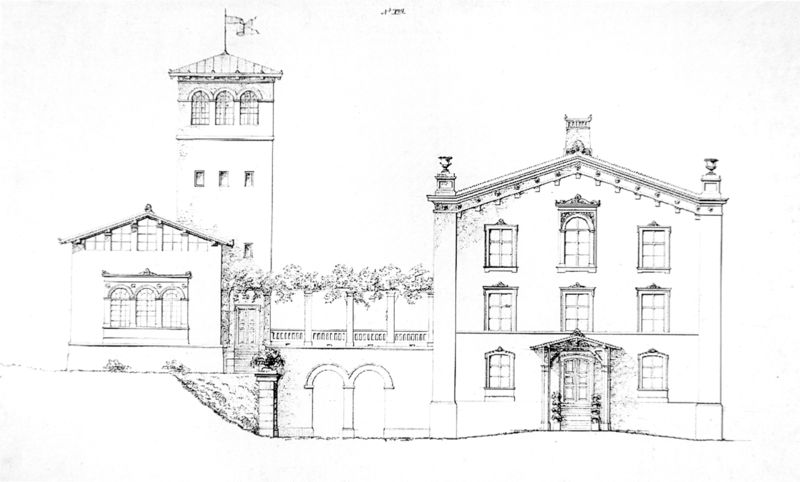
Titel: Entwurf zu Schloß Berg mit Nebengebäude - Aufriss
Künstler: Leo von Klenze
Standort: München
Institution: Staatliche Graphische Sammlung
Schlagwörter: baum, blätter, himmel, laub, weiß, bäume, grün, stadt, blumen, fenster, glas, grau, pfeiler, schwarz, skizze, säule, säulen, terasse, tür, zeichnung, dach, gebäude, haus, weg, alt, architektur, häuser, hügel, natur, wind, brücke, gitter, kirche, verbindung, pflanze, pflanzen, front, frontal, renaissance, schornstein, turm, garten, ranken, vase, terrasse, schrift, papier, ansicht, bogen, fahnen, fassade, italien, türen, fahne, flagge, mast, abhang, hang, dächer, giebel, mauer, grafik, graphik, figuren, rundbogen, böschung, dekoration, wein, symmetrie, vasen, durchgang, stufen, langweilig, tor, umriss, anbau, oben, bögen, eingang, gang, tusche, arkade, veranda, wohnhaus, gewölbe, unterschrift, burg, fensterkreuz, kloster, sprossen, palast, torbogen, übergang, balustrade, kohle, festung, druck, schwarz-weiß, bleistift, entwurf, wimpel, arkaden, neu, ranke, ecken, portal, villa, sims, karte, fenstergitter, pforte, frontalansicht, statuen, anwesen, antik, neutral, florenz, historismus, graben, baldachin, etagen, plan, kupferstich, laubengang, stockwerke, querschnitt, laube, wintergarten, bauten, campanile, geschoss, grundriss, bauwerk, aufriss, etage, bauzeichnung, wölbung, doppelbogen, torbögen, vorne, klassizissmus, geibel, pforten, fasade, wandelgang, strichzeichnung, bepflanzt, baluster, flage, geländeprofil, graphikd, kirche], palisade, technisch zeichnen, teppe, unemotional, pergola, gleich, vorn, schwearz, r, tütr, aier